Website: bh-photo
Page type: account-dashboard
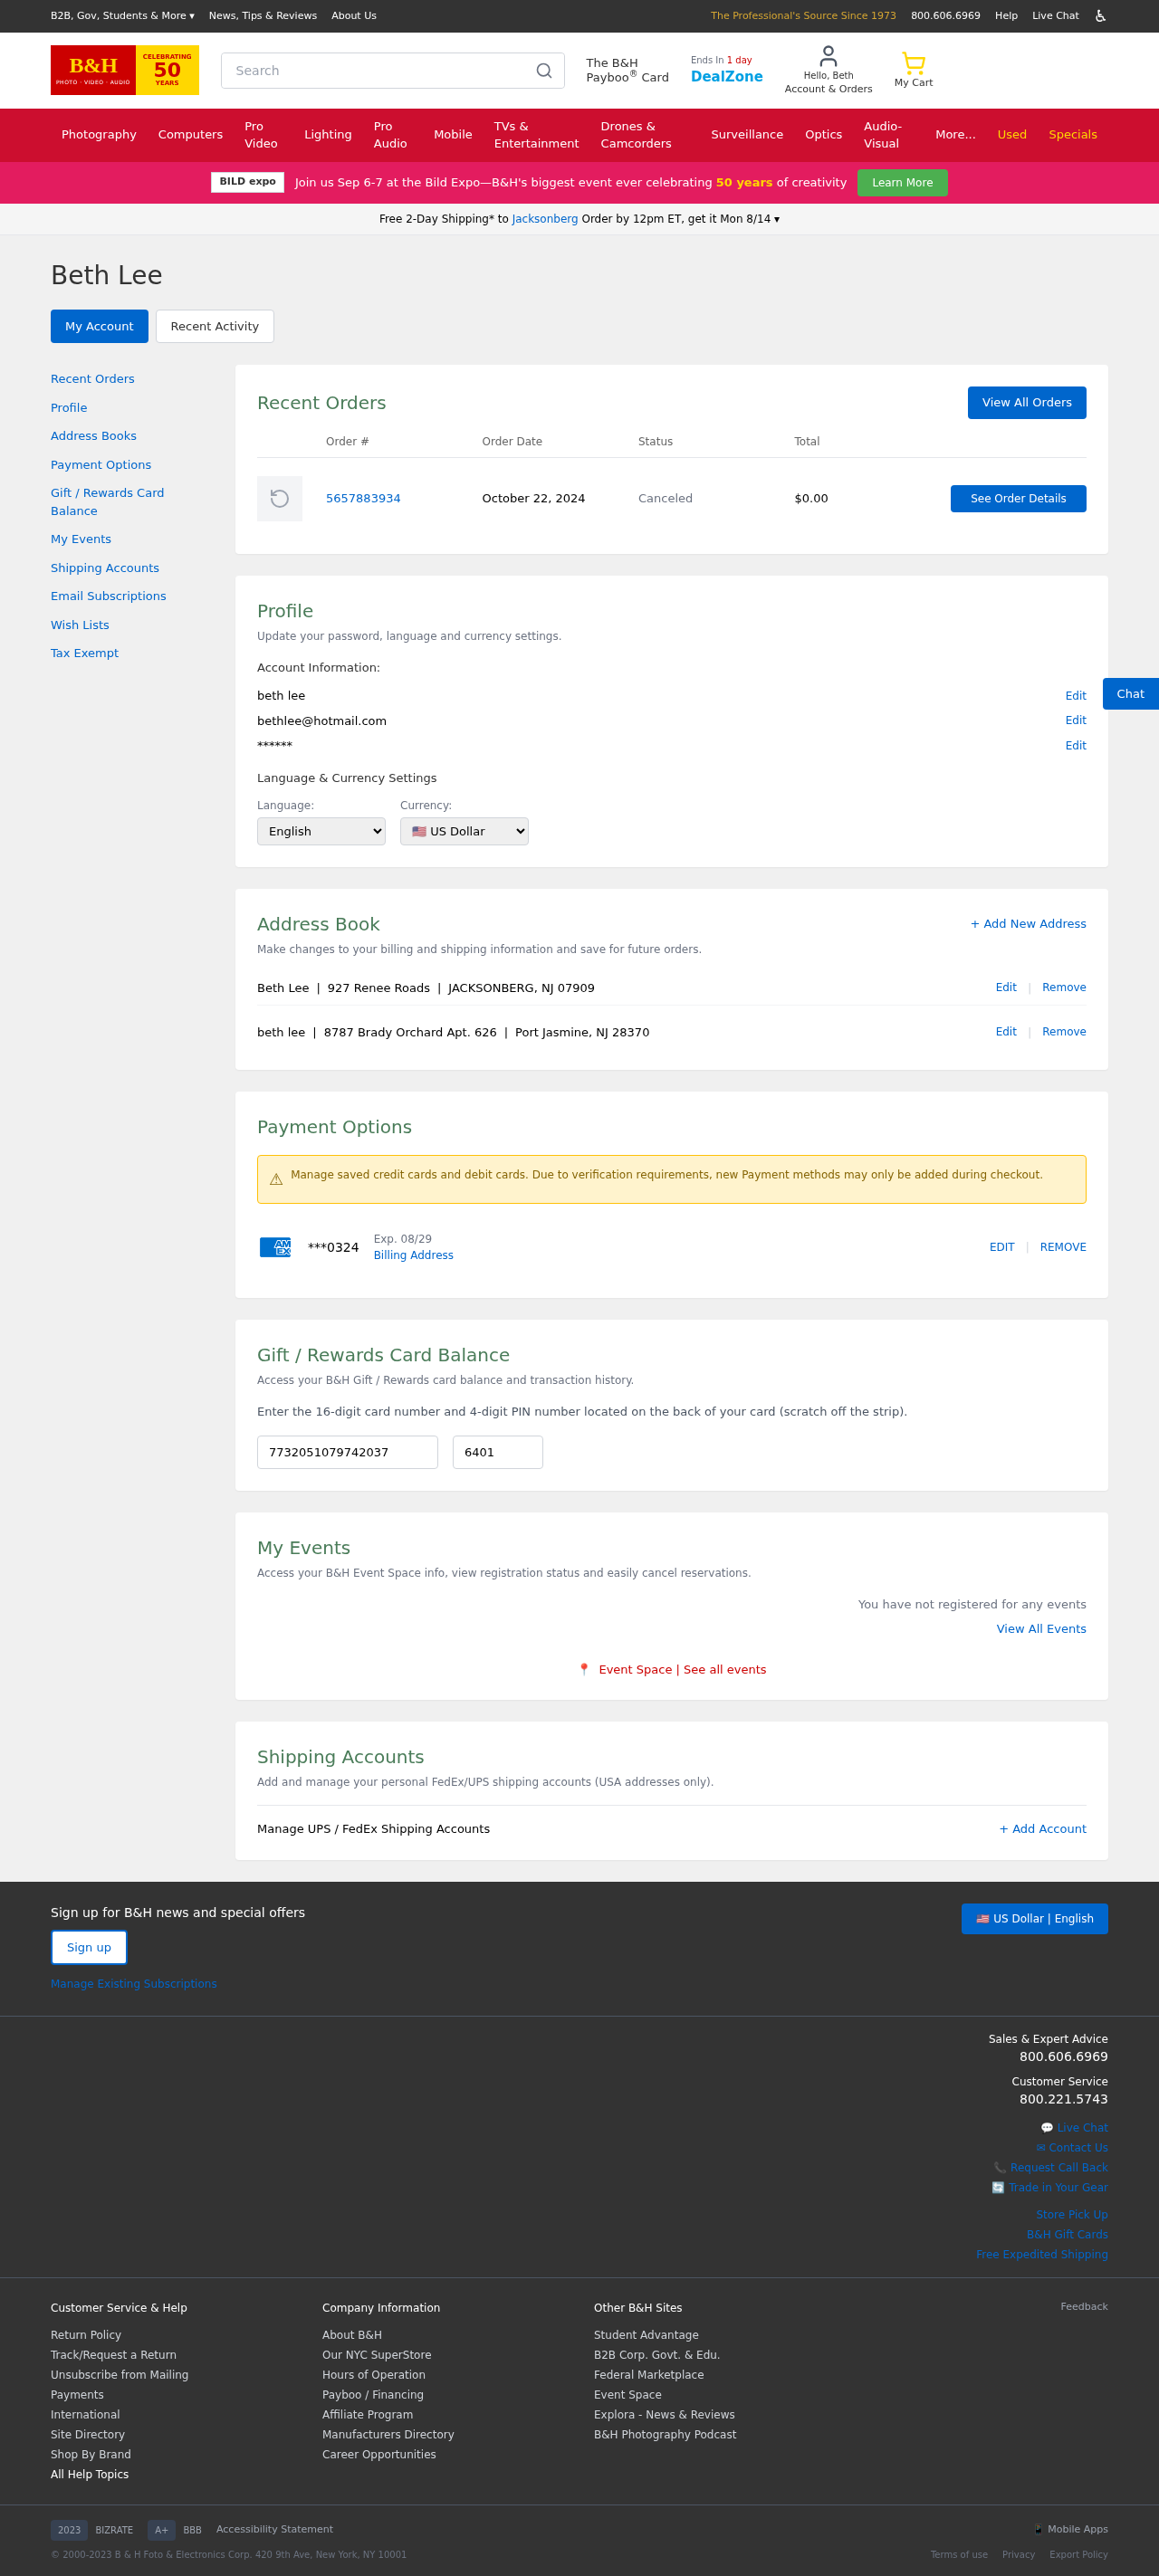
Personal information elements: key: PII_CARD_EXPIRY
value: Exp. 08/29
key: PII_CARD_LAST4
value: ***0324
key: PII_CITY
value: Jacksonberg
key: PII_EMAIL
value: bethlee@hotmail.com
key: PII_FIRSTNAME
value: Beth
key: PII_FULLNAME
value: Beth Lee
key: PII_LOCATION1_CITY_STATE_ZIP
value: Port Jasmine, NJ 28370
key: PII_LOCATION1_STREET
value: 8787 Brady Orchard Apt. 626
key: PII_STREET
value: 927 Renee Roads
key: PII_FULLNAME2
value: beth lee
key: PII_FULLNAME3
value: Beth Lee
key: PII_CITY_STATE_ZIP
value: JACKSONBERG, NJ 07909
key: PII_FULLNAME4
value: beth lee
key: PII_GIFT_CODE
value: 7732051079742037
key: PII_GIFT_PIN
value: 6401
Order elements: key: ORDER_ID
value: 5657883934
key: ORDER_DATE
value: October 22, 2024
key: ORDER_TOTAL
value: $0.00
Search elements: key: HEADER_SEARCH
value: Search